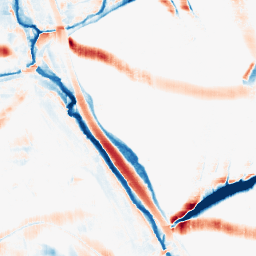
Category: morphological
Decomposition family: morphological_rect
Decomposition parameters: operation: average
width: 20
height: 20
Upsampling method: sinc_hamming
Upsampling parameters: scale: 8
kernel_size: 16
Upsampling scale: 8